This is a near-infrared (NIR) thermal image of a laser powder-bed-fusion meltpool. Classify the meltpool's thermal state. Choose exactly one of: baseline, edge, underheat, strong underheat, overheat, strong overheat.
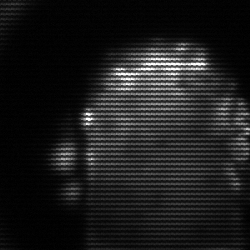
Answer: baseline